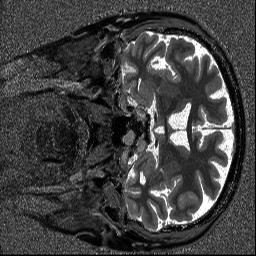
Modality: T1map
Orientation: coronal
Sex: male